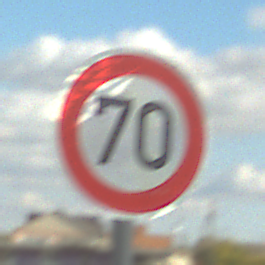
Verkehrszeichen: Geschwindigkeit70
Umgebung: Outdoor, RoadRail
Tageszeit: MorningAfternoon
Wetter: PartlyCloudy
Licht: Natural
Jahreszeit: NotSpecified
Kontrast: HighContrast